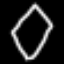
Label: diamond